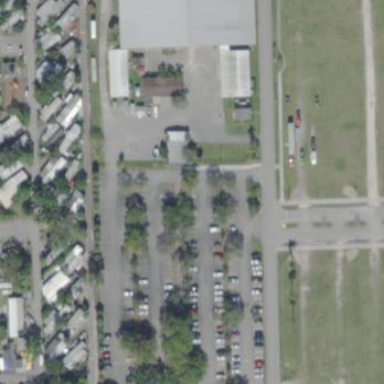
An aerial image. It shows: Parking area with surface.